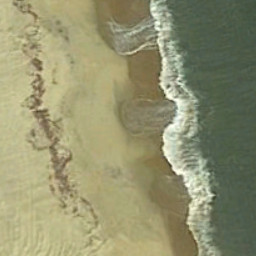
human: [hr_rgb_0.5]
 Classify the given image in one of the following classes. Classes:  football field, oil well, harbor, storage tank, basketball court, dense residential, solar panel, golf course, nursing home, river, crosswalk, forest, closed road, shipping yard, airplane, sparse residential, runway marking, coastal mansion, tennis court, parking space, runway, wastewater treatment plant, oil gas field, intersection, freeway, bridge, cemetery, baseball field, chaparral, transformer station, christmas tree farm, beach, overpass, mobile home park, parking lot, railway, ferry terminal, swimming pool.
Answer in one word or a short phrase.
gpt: beach